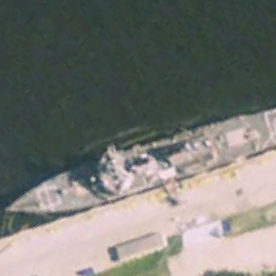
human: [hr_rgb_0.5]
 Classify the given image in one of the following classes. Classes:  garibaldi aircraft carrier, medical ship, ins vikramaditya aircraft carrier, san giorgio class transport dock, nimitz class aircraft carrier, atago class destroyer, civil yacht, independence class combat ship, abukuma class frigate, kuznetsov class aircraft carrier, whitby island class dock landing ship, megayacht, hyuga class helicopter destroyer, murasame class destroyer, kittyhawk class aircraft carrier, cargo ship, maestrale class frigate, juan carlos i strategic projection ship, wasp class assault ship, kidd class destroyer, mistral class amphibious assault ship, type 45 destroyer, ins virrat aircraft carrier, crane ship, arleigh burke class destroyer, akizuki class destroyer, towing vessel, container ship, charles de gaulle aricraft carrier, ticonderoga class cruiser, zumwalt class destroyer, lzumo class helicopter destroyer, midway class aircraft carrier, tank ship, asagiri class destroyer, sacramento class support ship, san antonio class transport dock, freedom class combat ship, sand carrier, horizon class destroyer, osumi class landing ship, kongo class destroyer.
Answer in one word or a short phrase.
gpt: Arleigh Burke class destroyer